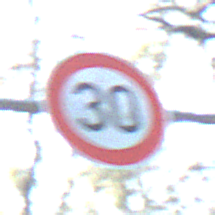
Verkehrszeichen: Geschwindigkeit30
Umgebung: Outdoor, Nature
Tageszeit: SunriseSunset
Wetter: Clear
Licht: Natural
Jahreszeit: Winter
Kontrast: LowContrast